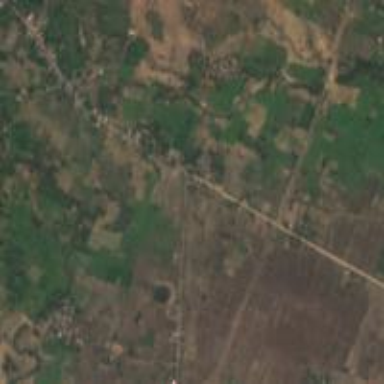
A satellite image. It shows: Village.